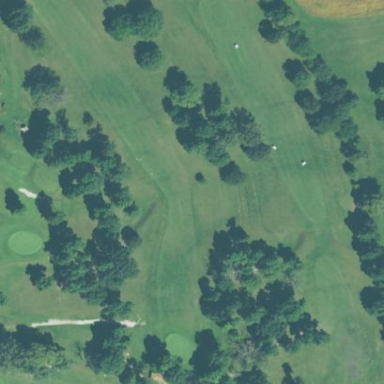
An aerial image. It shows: Golf fairway surrounded by grass.